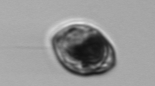
Label: Amphidinium